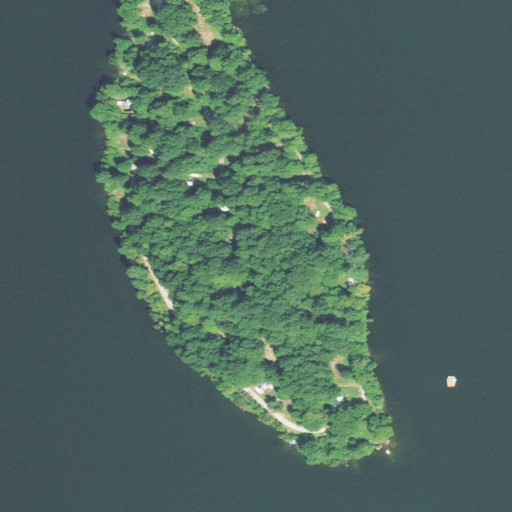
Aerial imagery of cape in Connecticut named Point Folly containing open water, deciduous forest, grassland, mixed forest, herbaceous wetlands, and low intensity development